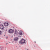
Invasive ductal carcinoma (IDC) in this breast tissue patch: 0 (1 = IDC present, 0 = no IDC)